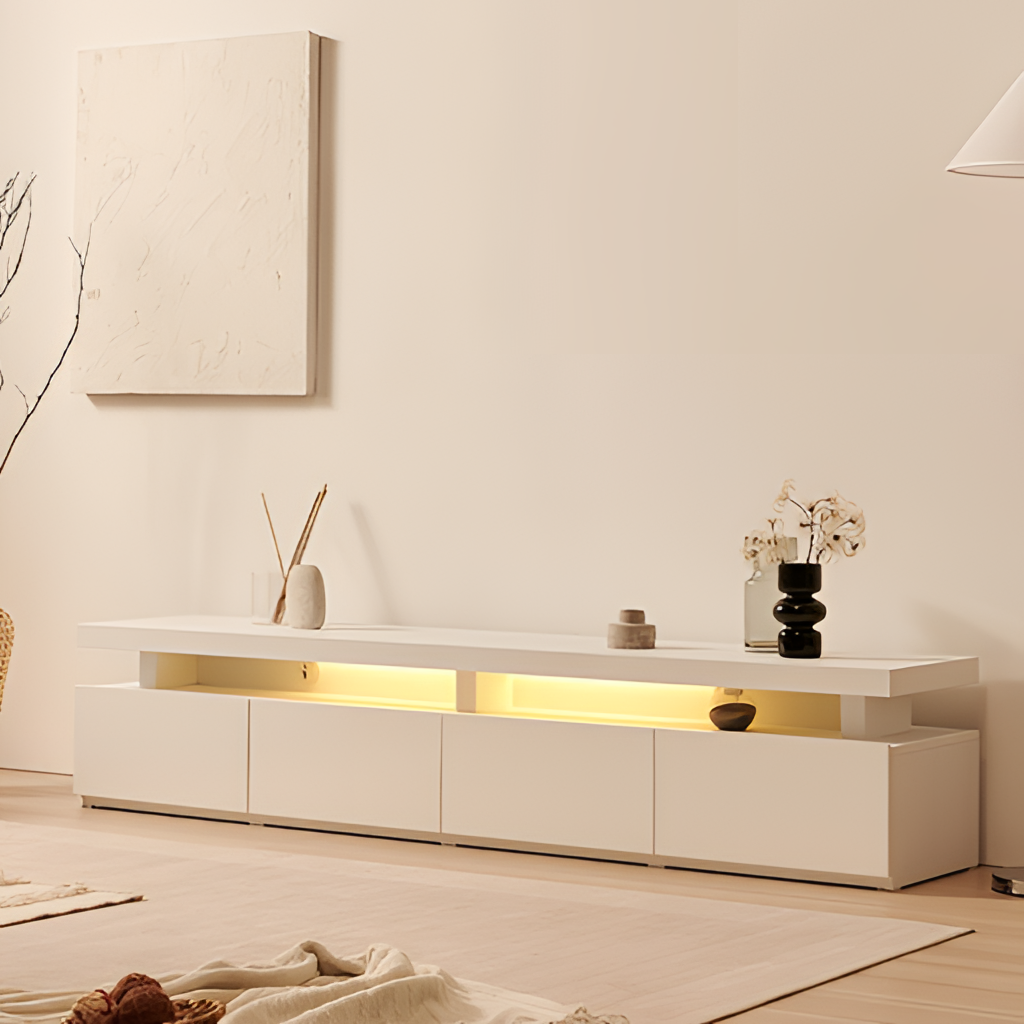
wood sideboard, living room, beige wood flooring, with plank pattern, minimalist, beige paint wallpaper, with solid pattern